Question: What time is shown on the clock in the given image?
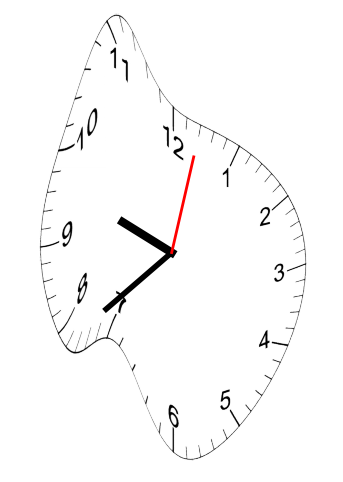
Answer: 09:38:02